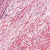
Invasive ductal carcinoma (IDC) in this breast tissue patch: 1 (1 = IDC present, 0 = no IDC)